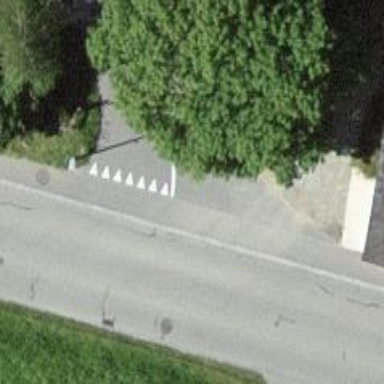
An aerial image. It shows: Road with "give way" sign.